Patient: sex M, age 71
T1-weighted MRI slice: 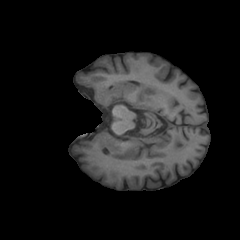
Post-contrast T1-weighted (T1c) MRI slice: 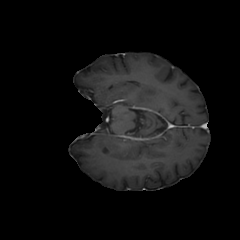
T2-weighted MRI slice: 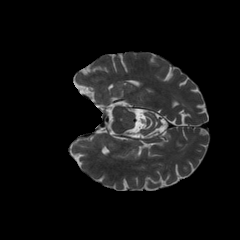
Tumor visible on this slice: no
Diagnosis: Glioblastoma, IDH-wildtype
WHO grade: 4